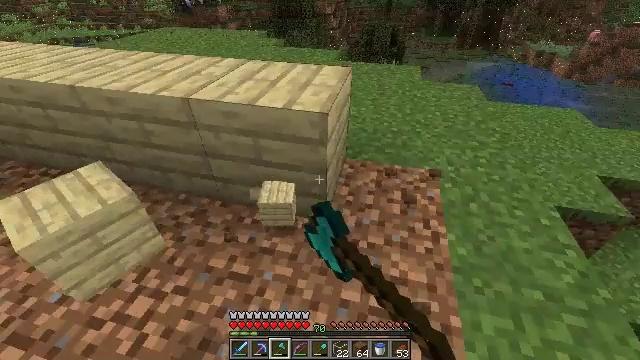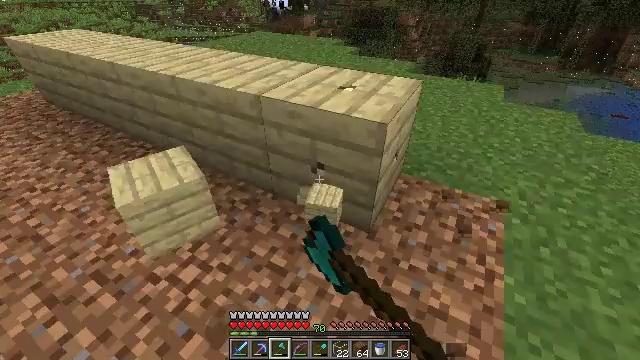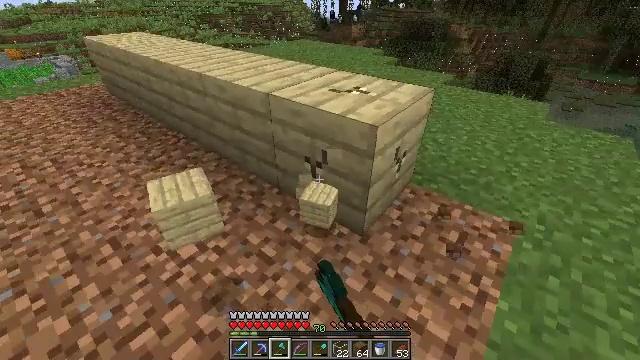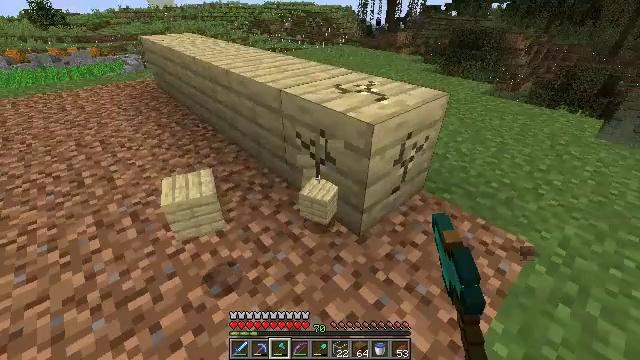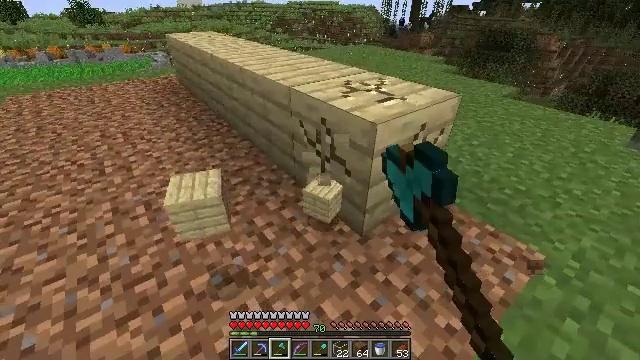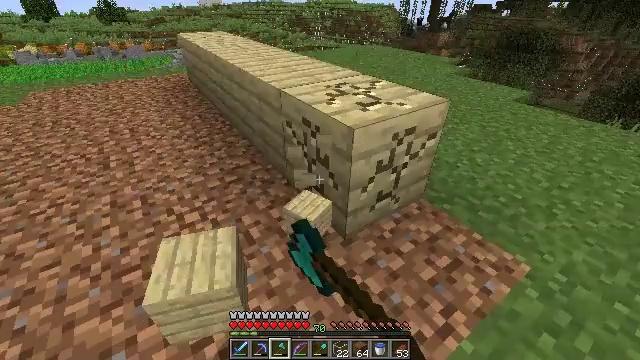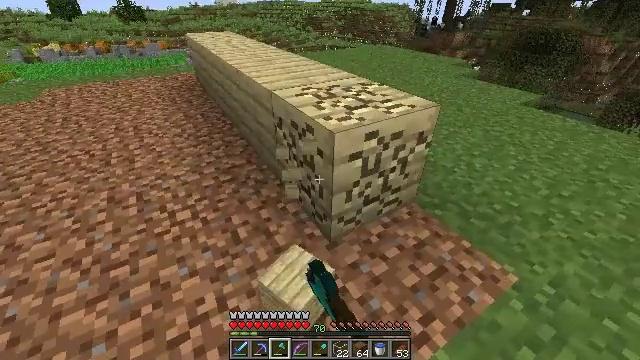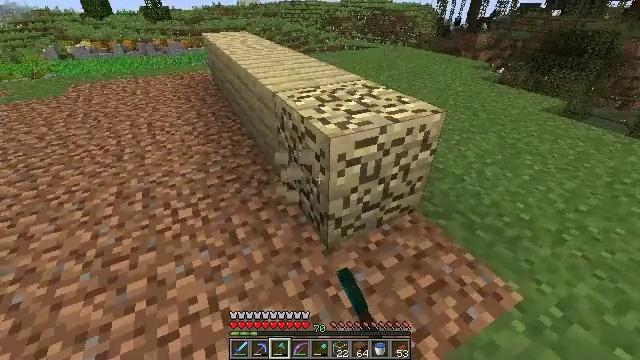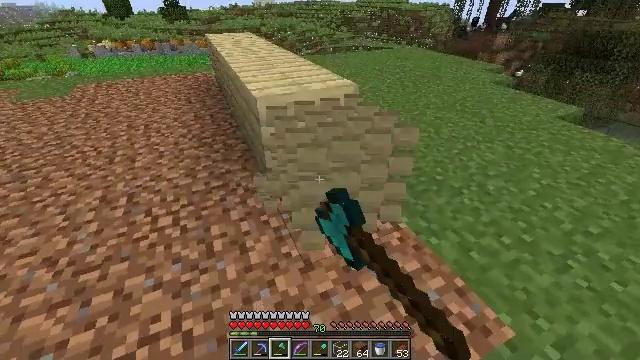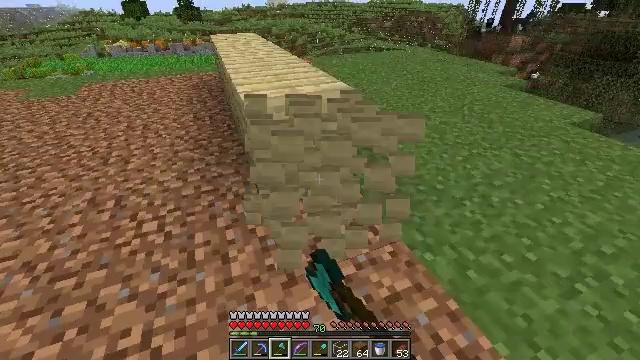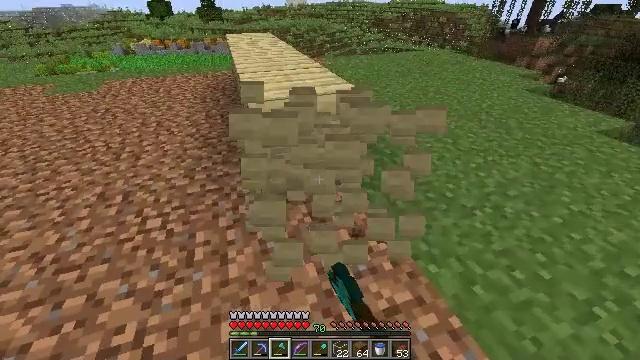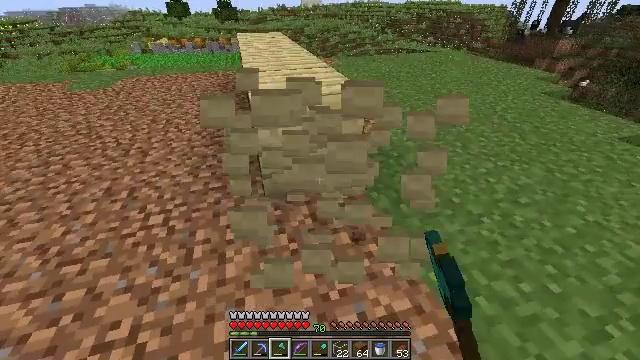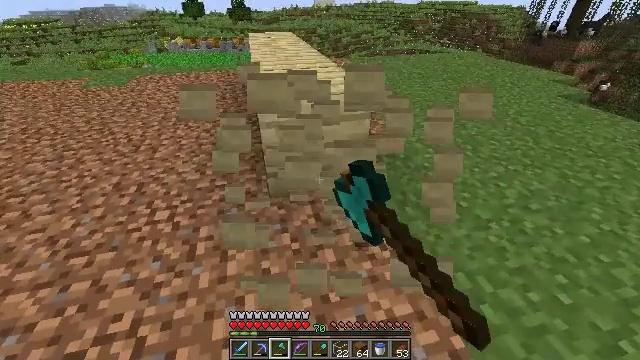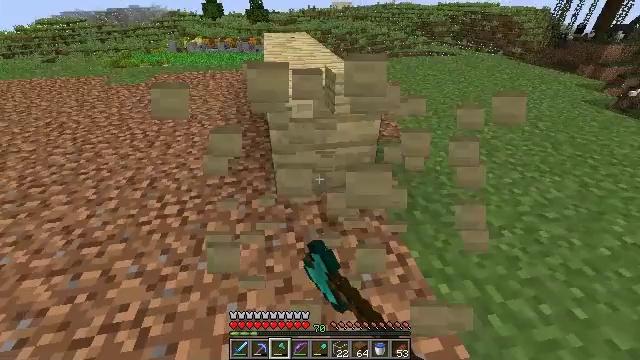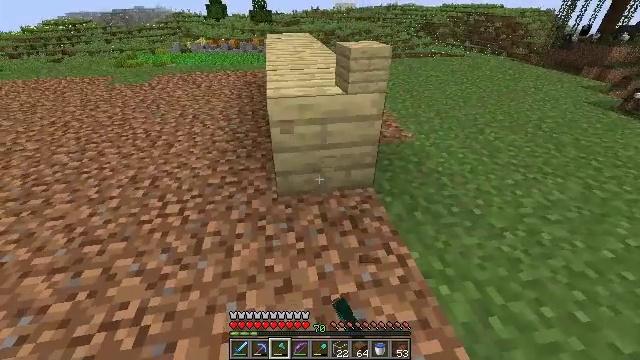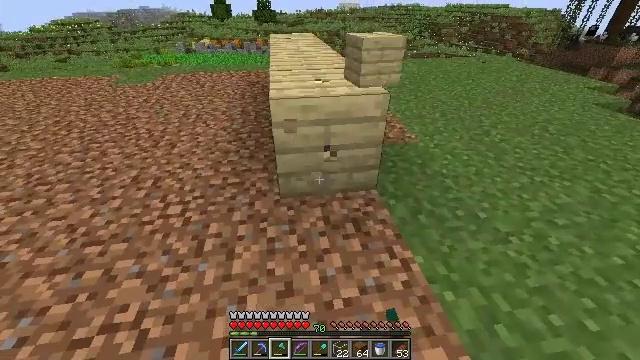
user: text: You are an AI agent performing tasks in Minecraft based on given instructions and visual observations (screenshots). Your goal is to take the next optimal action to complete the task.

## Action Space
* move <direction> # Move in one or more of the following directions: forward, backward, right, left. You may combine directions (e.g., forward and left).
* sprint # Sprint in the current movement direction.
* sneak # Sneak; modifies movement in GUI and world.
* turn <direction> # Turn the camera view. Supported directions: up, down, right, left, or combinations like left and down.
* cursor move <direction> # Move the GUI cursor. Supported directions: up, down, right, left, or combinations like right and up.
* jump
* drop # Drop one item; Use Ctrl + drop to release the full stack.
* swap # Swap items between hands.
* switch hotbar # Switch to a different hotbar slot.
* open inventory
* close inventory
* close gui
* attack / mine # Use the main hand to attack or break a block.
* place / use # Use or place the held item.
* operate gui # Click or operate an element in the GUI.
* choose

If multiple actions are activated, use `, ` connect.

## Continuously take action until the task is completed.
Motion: motion action
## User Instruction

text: Mine the birch planks.
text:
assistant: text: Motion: move right, turn left and up, attack / mine
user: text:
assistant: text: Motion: move right, turn left and up, attack / mine
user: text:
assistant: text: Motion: move right, turn left, attack / mine
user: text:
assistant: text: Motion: move right, turn left, attack / mine
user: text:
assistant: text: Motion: move right, turn left, attack / mine
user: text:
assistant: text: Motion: move forward and move right, turn left, attack / mine
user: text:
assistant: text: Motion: move forward and move right, turn left, attack / mine
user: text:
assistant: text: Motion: move forward and move right, turn left, attack / mine
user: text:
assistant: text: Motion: move forward and move right, turn left, attack / mine
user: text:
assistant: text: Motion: turn left, attack / mine
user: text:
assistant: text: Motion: turn left, attack / mine
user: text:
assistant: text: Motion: turn left, attack / mine
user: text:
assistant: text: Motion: turn left, attack / mine
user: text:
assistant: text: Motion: attack / mine
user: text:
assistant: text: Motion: move forward, attack / mine
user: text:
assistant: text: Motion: move forward, attack / mine
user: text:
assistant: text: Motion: move forward, attack / mine
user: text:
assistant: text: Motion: move forward, attack / mine
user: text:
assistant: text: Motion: move forward, turn left, attack / mine
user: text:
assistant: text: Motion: move forward, turn left, attack / mine
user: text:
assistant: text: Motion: move forward, turn left, attack / mine
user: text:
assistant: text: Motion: attack / mine
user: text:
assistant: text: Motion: attack / mine
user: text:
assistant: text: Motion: attack / mine
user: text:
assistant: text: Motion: attack / mine
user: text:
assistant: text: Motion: turn right, attack / mine
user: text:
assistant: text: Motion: turn right, attack / mine
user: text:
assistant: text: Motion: attack / mine
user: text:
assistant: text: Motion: move forward, attack / mine
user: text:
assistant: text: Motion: move forward, attack / mine